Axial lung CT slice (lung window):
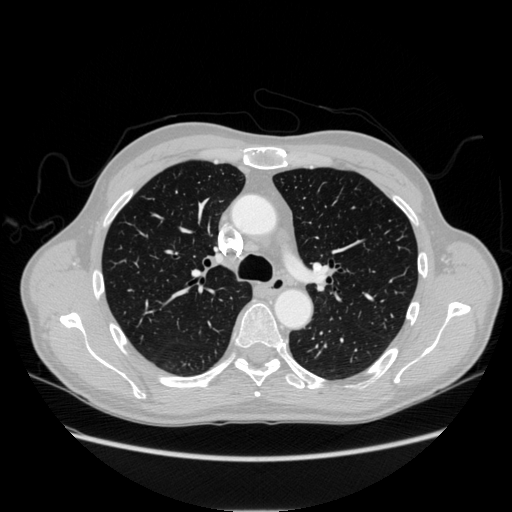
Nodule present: no